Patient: sex F, age 66
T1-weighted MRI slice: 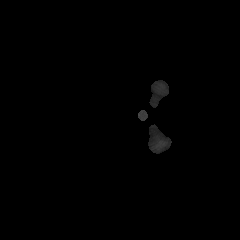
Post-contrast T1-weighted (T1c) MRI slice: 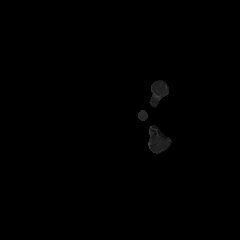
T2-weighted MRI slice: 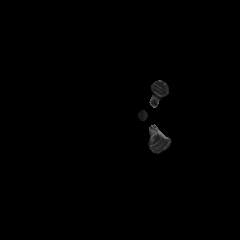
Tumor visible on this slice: no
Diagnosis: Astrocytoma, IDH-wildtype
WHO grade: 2